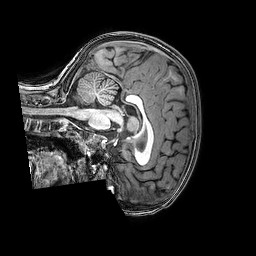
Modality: T1w
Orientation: sagittal
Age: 6
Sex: female
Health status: healthy